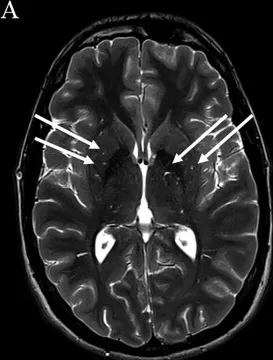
MRI findings of CM in our patients. Abnormally enlarged perivascular spaces in the basal ganglia bilaterally (white arrows) in Axial T2-weighted images (WI).
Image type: radiology (mri)